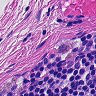
Metastatic tissue present: no